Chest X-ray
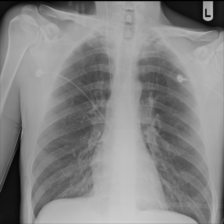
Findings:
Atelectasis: negative
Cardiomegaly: negative
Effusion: negative
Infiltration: negative
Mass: negative
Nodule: negative
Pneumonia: negative
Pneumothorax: negative
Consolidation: negative
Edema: negative
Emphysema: negative
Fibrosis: negative
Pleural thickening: negative
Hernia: negative